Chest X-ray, PA view. Patient: 63 years old, sex M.
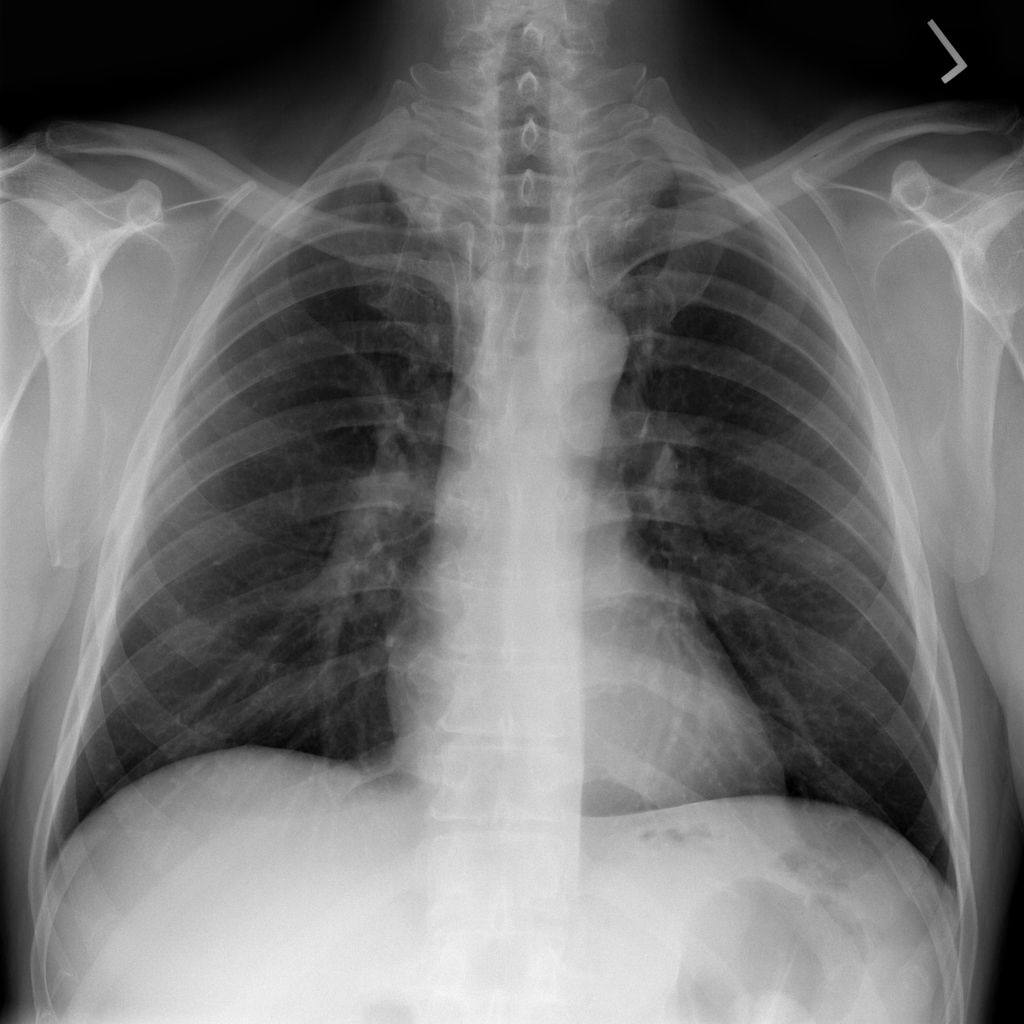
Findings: Mass, Pleural_Thickening